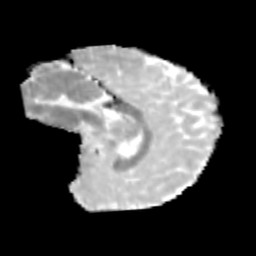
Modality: MD
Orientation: sagittal
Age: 10
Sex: male
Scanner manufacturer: siemens
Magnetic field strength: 3 T
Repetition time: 3.8 s
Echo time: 0.07 s